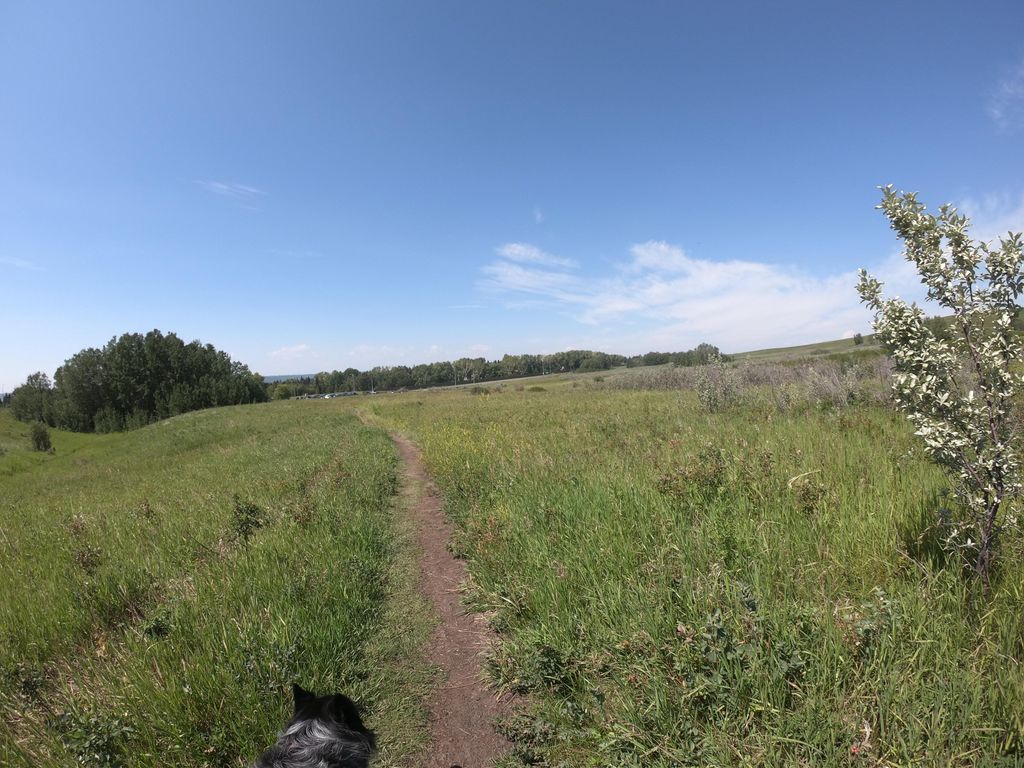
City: calgary